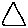
Label: triangle